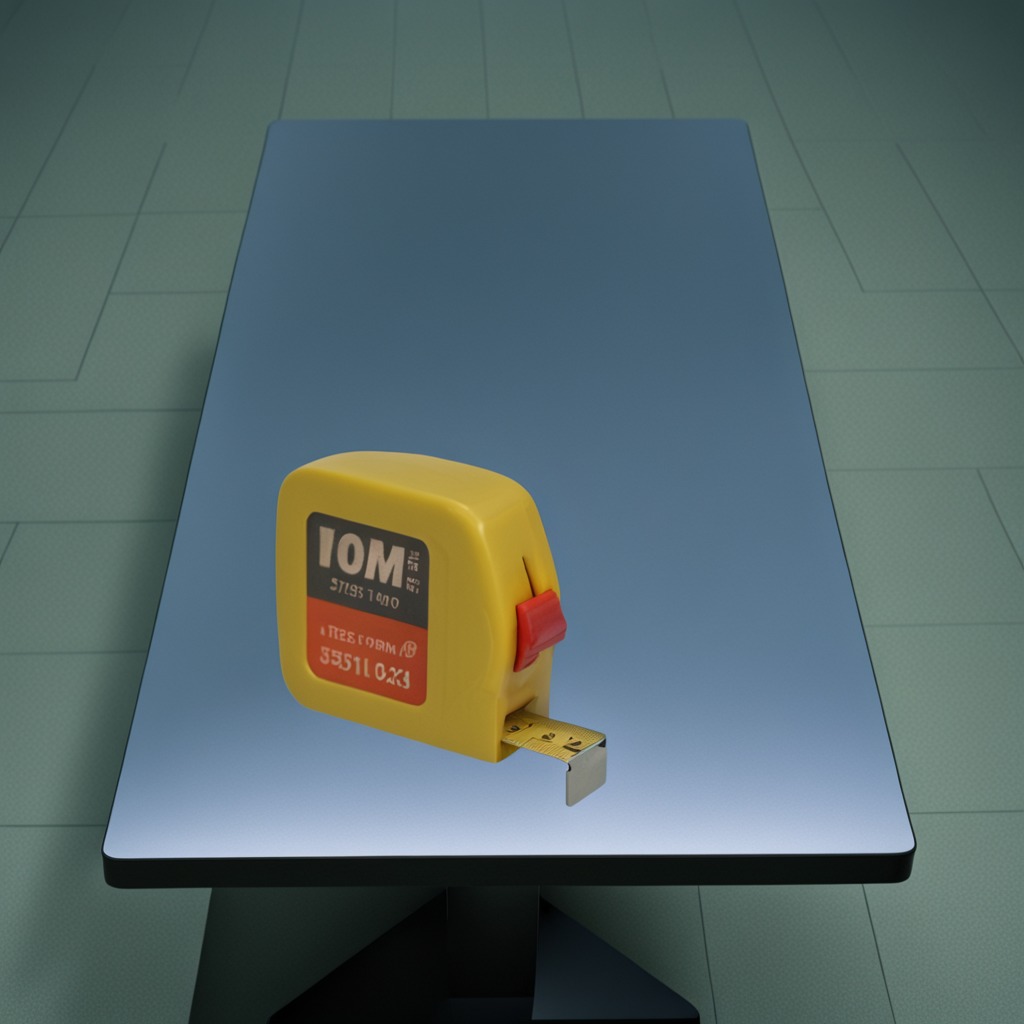
A measuring tape is lying on the table in a railway signal maintenance room.